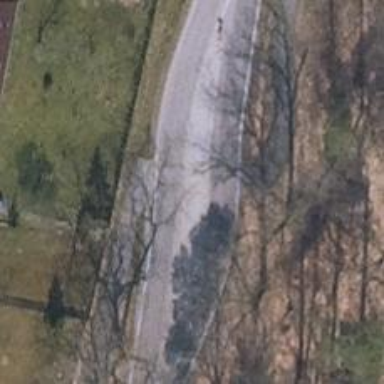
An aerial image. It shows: Secondary road with asphalt surface.